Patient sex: M
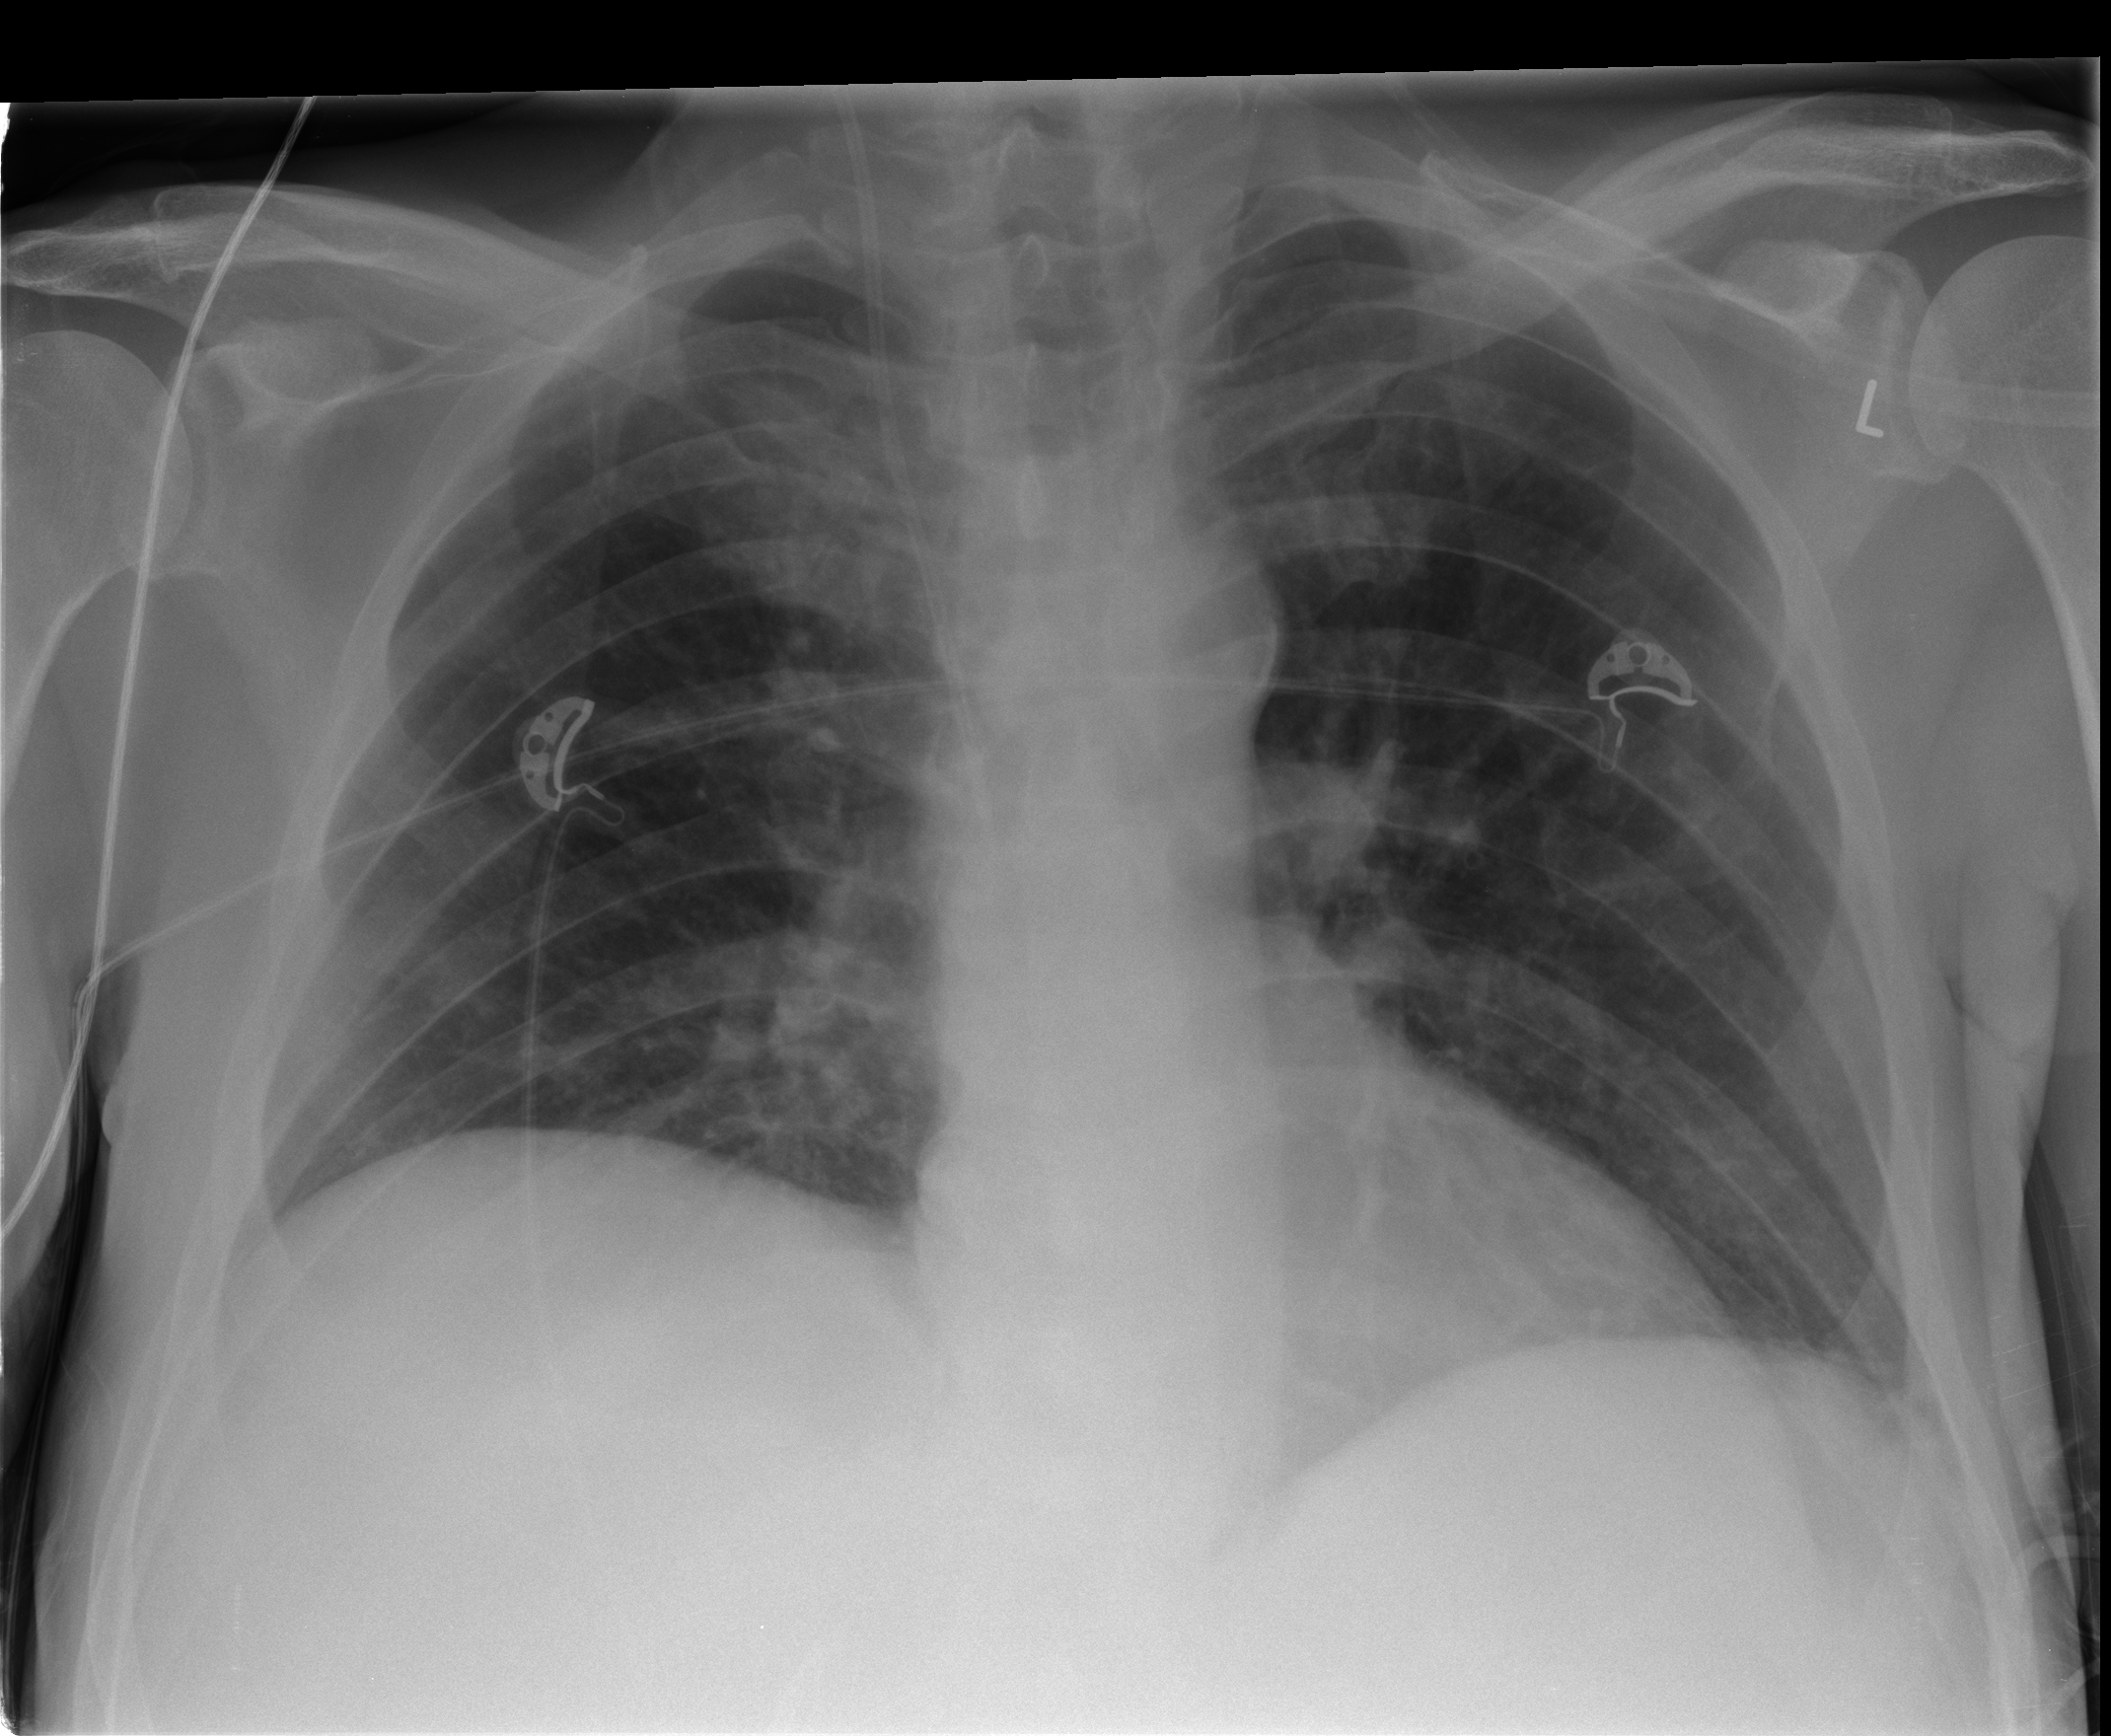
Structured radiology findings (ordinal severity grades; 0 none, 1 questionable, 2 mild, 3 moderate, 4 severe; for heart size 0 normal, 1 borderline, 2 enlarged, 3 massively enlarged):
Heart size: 0
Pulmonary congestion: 1
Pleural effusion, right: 0
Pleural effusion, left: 1
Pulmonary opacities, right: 2
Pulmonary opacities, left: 0
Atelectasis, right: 2
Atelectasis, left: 0